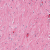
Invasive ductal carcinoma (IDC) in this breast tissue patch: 0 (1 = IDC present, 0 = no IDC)